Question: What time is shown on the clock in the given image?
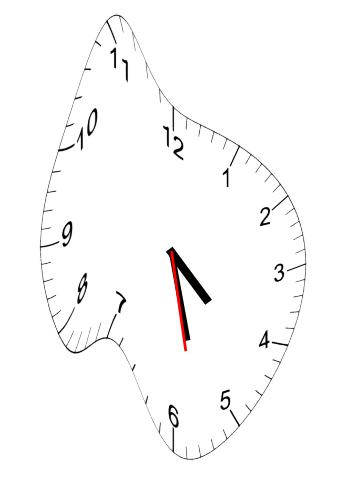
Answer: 04:27:28